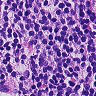
Metastatic tissue present: no